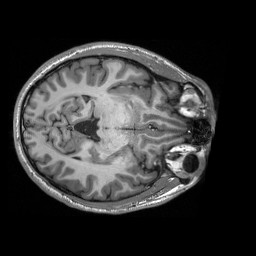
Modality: T1w
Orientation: coronal